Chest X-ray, PA view. Patient: 68 years old, sex M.
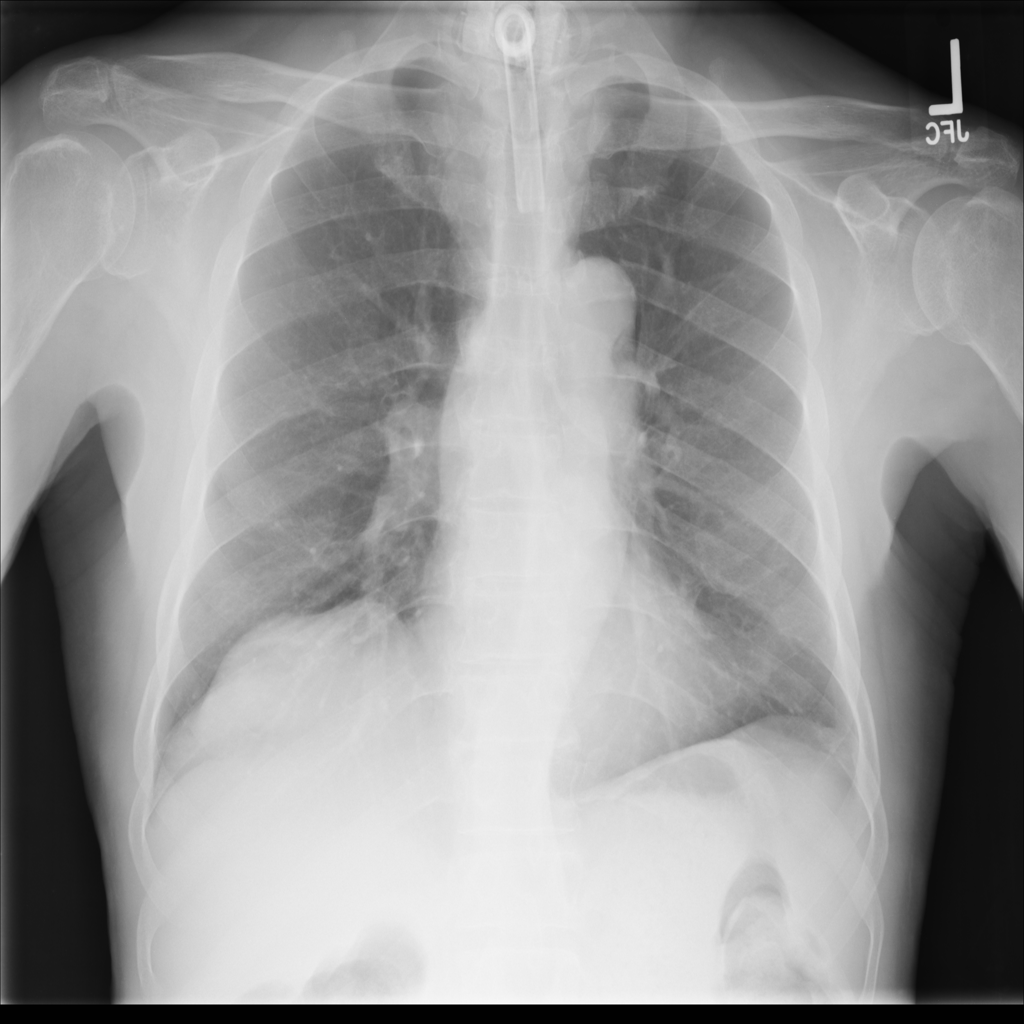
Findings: No Finding